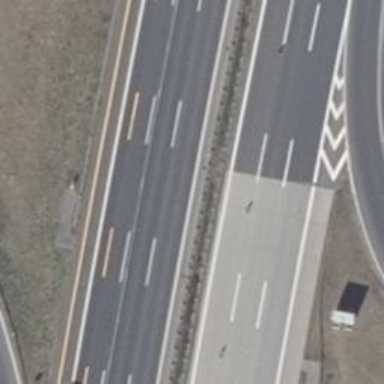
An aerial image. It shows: Motorway with concrete surface.